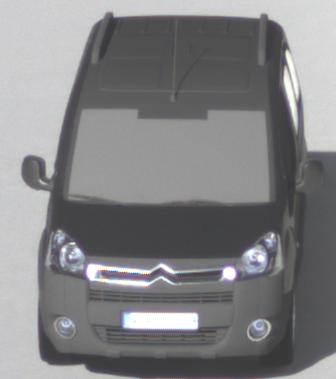
Make: Citroen
Model: Berlingo Kombi VTi 120
Detailed model: Berlingo (II) Kombi
Model produced from: 2009/12
Model produced until: 2012/03
Doors: 5
Color: gray
Road condition: dry road
Daytime: midday
Contrast: high contrast